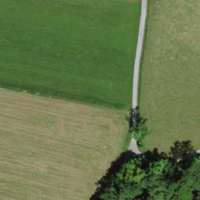
EUNIS habitat code: 24
Species observed at this site:
Campanula trachelium